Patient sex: M
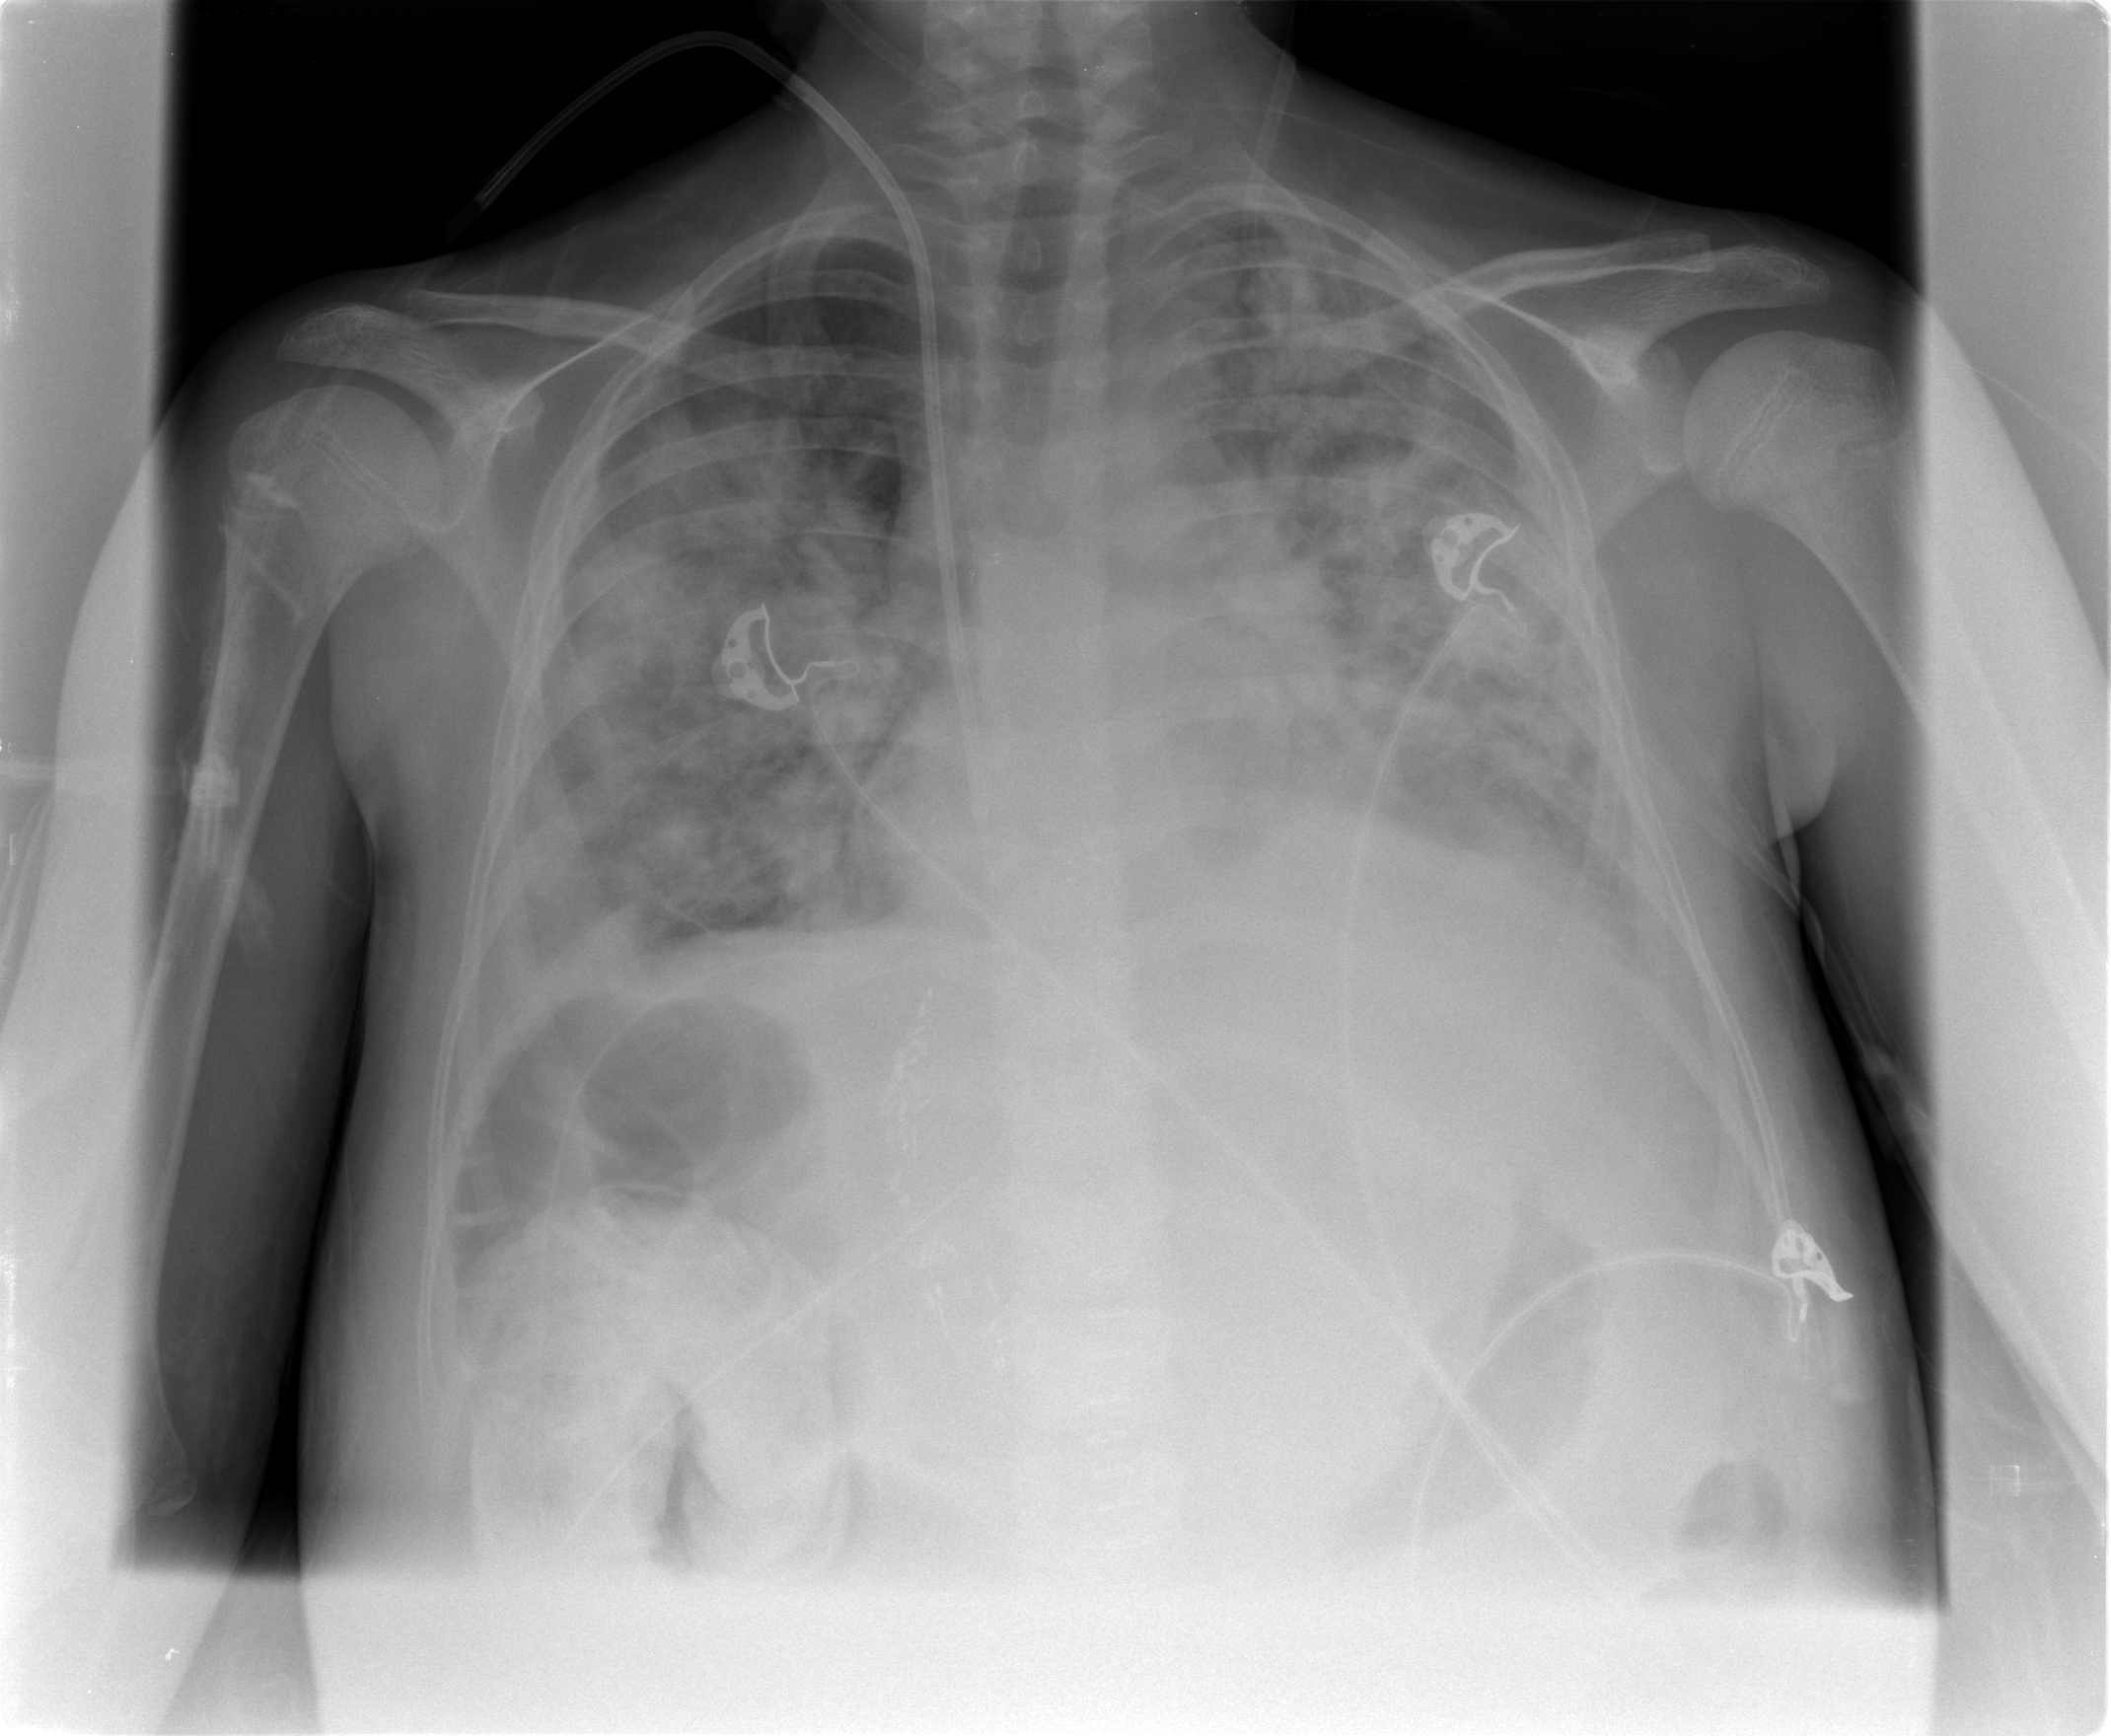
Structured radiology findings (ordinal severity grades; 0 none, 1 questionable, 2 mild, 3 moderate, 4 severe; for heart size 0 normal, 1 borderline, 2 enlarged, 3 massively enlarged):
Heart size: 0
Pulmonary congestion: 2
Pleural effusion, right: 3
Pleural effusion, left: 3
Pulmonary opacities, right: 4
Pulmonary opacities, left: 4
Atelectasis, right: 4
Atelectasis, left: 4